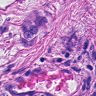
Metastatic tissue present: yes